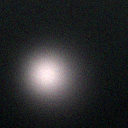
Screen state: off